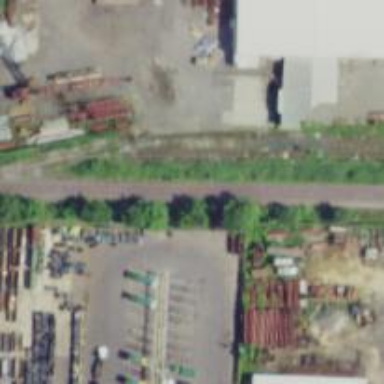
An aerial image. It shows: Railway yard in service.